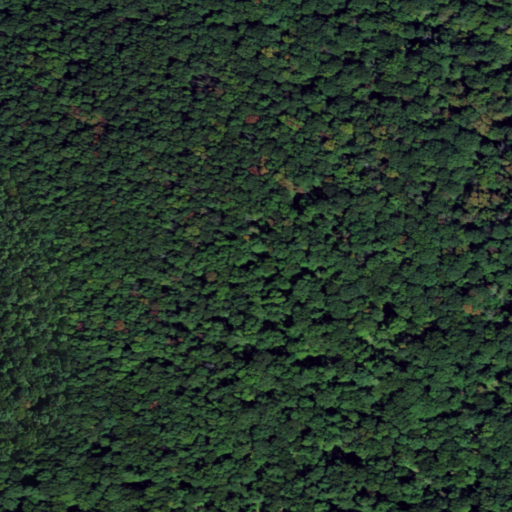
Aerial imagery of mountain in New Jersey named Oxford Mountain containing deciduous forest and open development